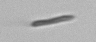
Label: fiber